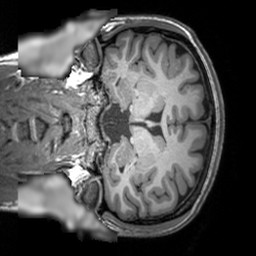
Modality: T1w
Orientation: coronal
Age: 23
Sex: female
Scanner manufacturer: siemens
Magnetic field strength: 3 T
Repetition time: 1.9 s
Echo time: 0.00293 s